Field crop: maize
Growth stage: 2
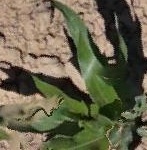
Species: maize